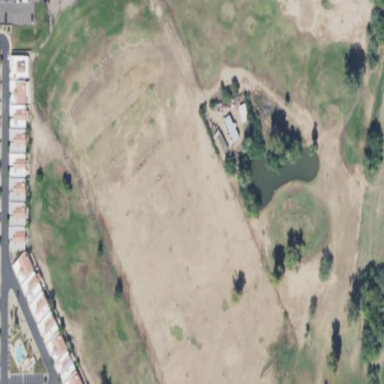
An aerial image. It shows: Grassy area designated for driving range golf.